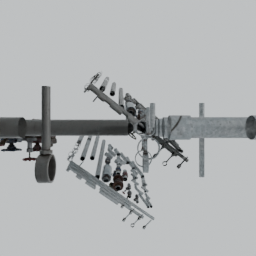
Label: mechanical